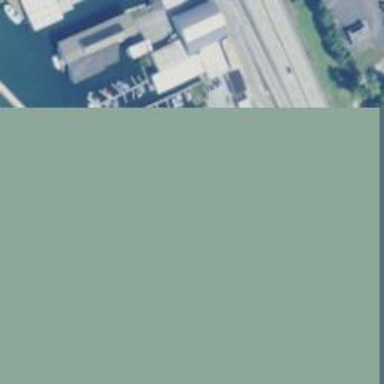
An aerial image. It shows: Marina on leisure land.